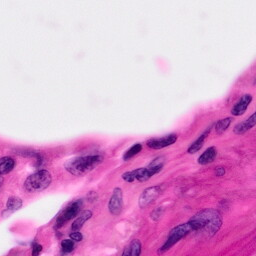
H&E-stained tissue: Pancreatic